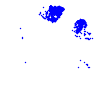
Particle: proton